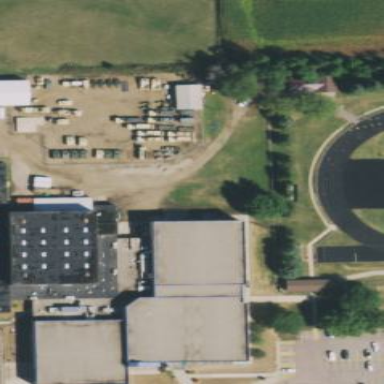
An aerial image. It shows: Community centre building.